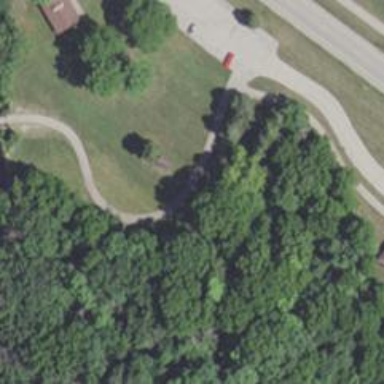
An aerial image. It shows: Path with excellent visibility for trail.